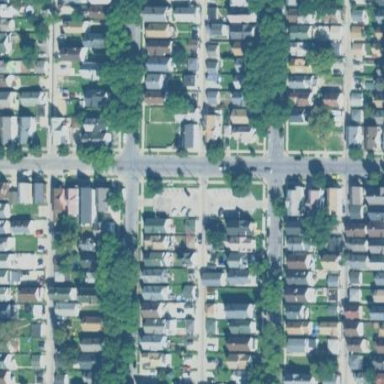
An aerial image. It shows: Sidewalk.